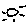
Label: sun